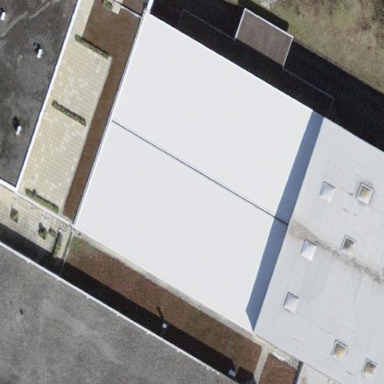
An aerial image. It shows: Flat-roofed building.